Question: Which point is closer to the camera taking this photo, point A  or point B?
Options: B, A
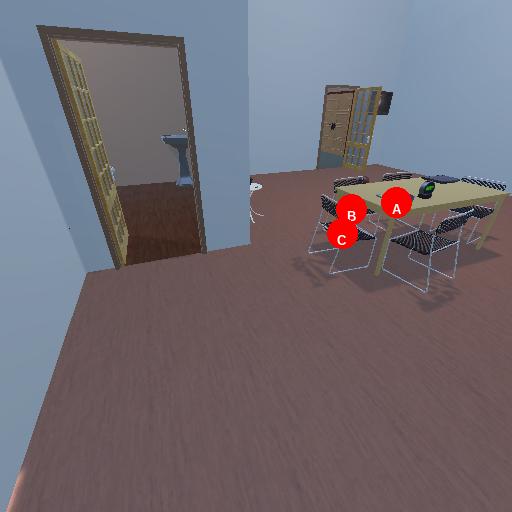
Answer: B